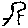
Label: tree